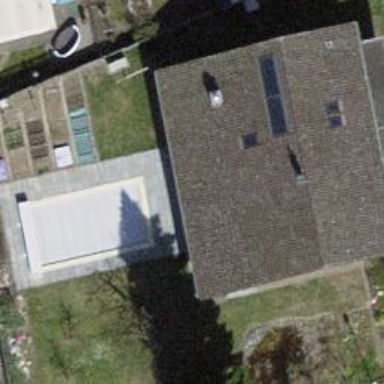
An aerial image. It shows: Building with tiled roof.